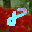
Label: 8